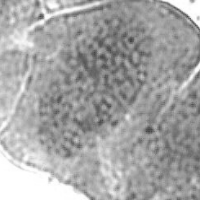
Label: prophase